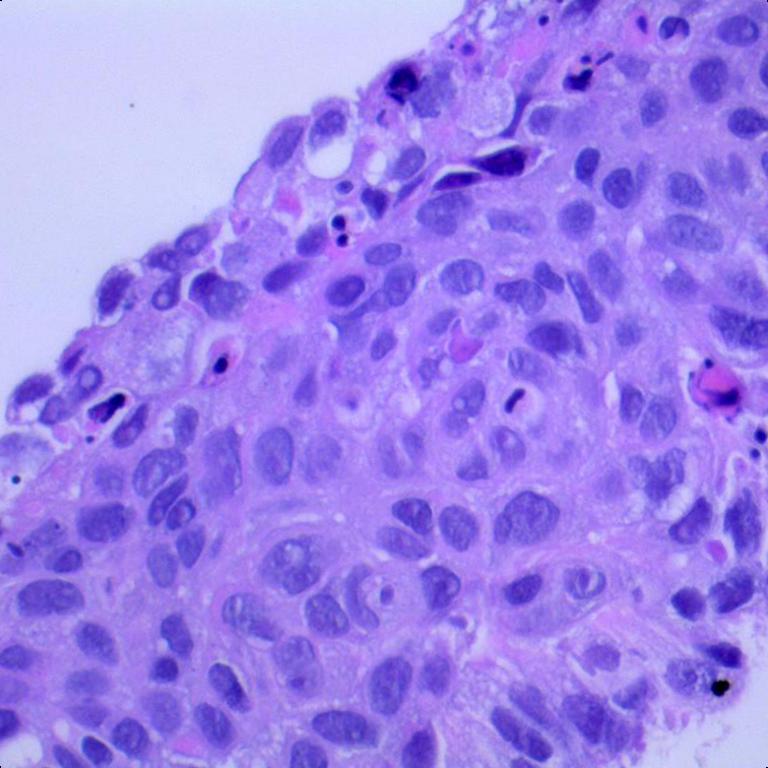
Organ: lung
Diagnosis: squamous carcinomas